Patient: sex F, age 67
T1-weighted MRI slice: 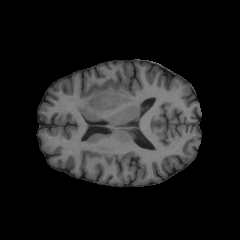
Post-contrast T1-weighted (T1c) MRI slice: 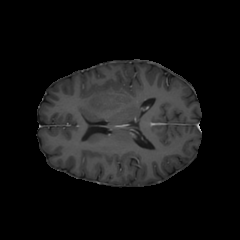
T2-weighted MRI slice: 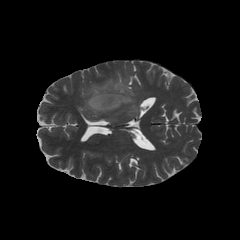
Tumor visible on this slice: yes
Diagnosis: Glioblastoma, IDH-wildtype
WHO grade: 4